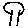
Label: tree